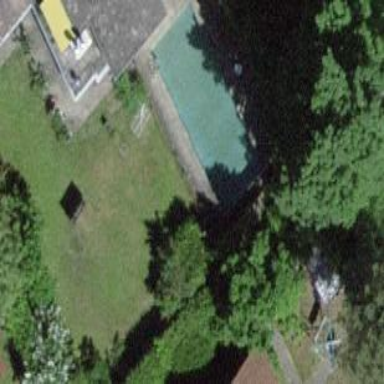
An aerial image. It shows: Swimming pool located in leisure land.